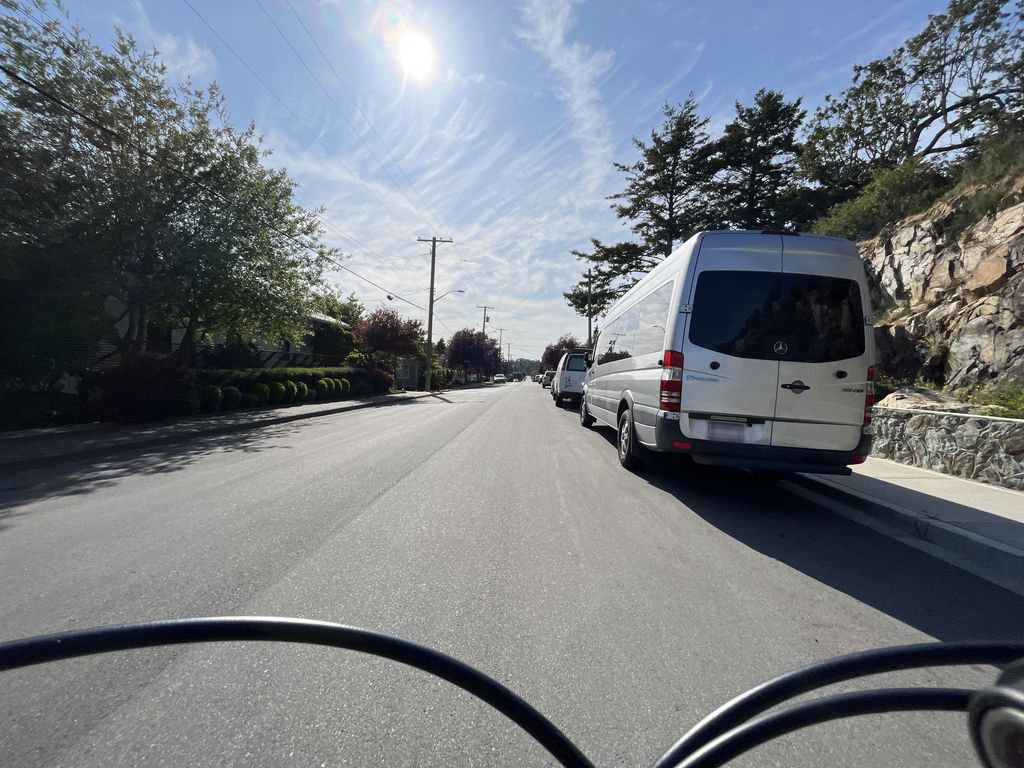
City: victoria